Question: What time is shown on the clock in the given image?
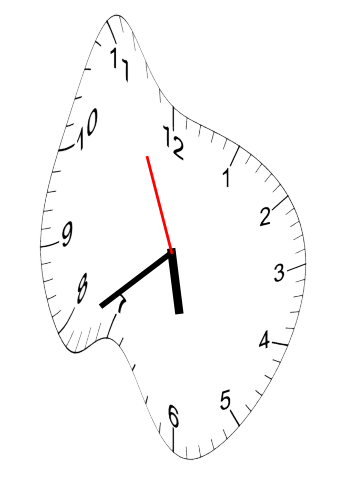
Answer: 05:38:56